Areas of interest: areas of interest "Huang Yanpei's Former Residence"
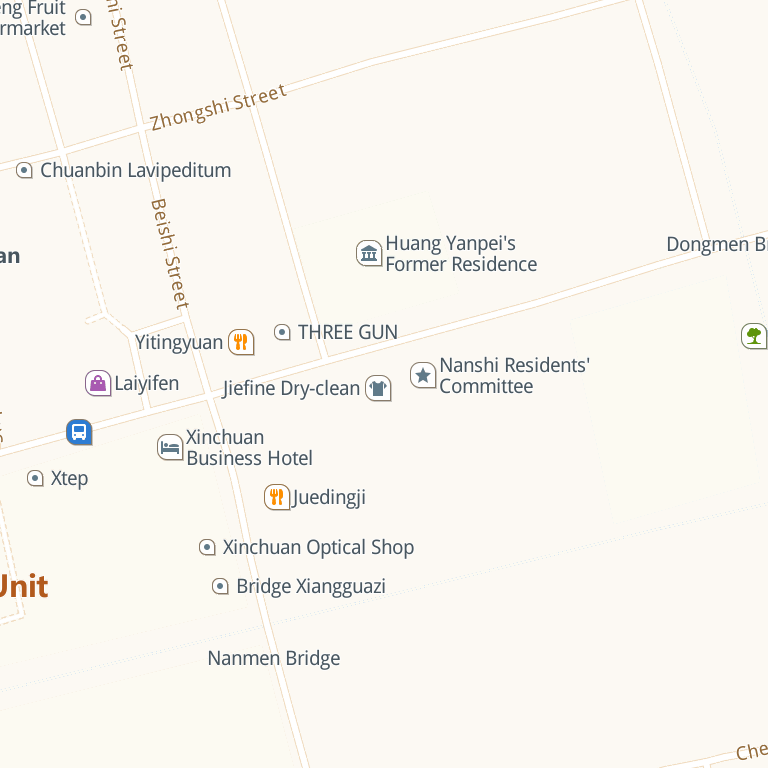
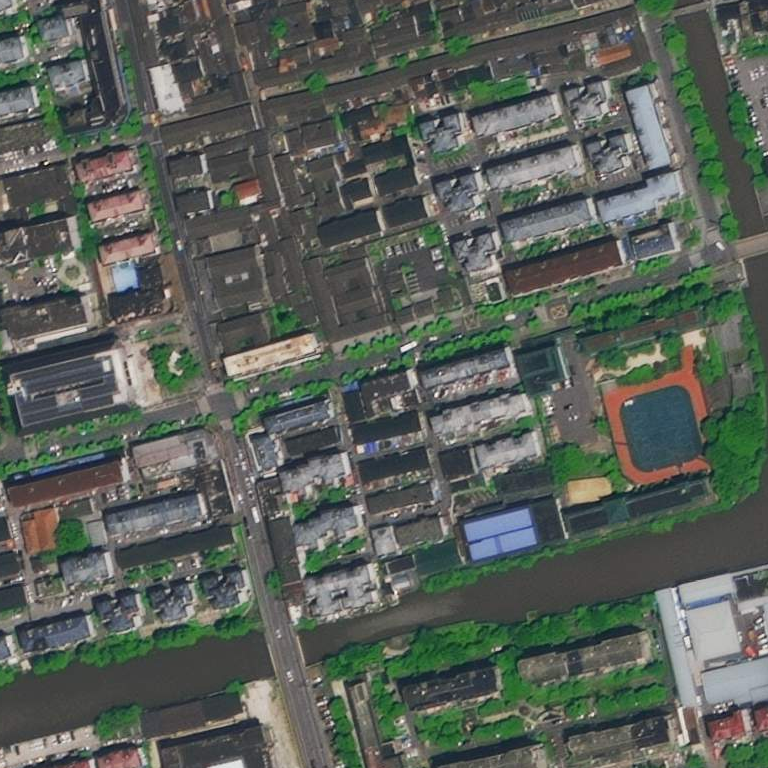